Field crop: maize
Growth stage: 2
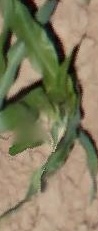
Species: maize